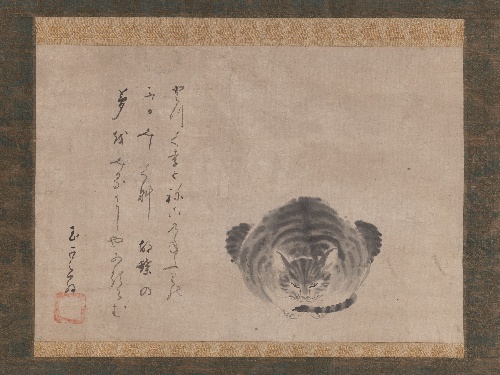
Title: 豊蔵坊信海筆　夢中の猫図|Dreaming Cat
Artist: Hōzōbō Shinkai
Artist bio: Japanese, 1626–1688
Date: mid-17th century
Object type: Hanging scroll
Classification: Paintings
Medium: Hanging scroll; ink on paper
Culture: Japan
Period: Edo period (1615–1868)
Dimensions: Image: 11 × 16 in. (27.9 × 40.6 cm)
Overall with mounting: 44 1/2 × 20 in. (113 × 50.8 cm)
Overall with knobs: 44 1/2 × 22 1/2 in. (113 × 57.2 cm)
Department: Asian Art
Credit line: Gift of Sue Cassidy Clark, in honor of John T. Carpenter, 2019
Accession year: 2019
Repository: Metropolitan Museum of Art, New York, NY
Tags: Cats